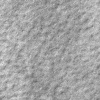
Atmospheric dust classification: not_dusty